Interaction volume radius: 5 \u00c5
Interaction volume height: 35 \u00c5
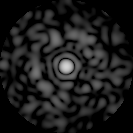
Disorder parameter: 0.8368